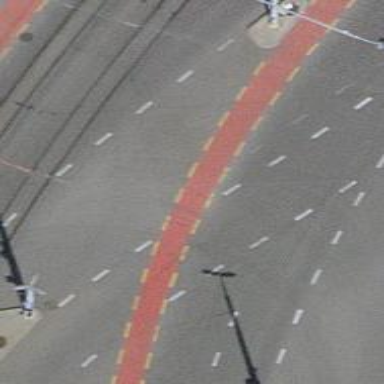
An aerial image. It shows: Road with traffic signals.